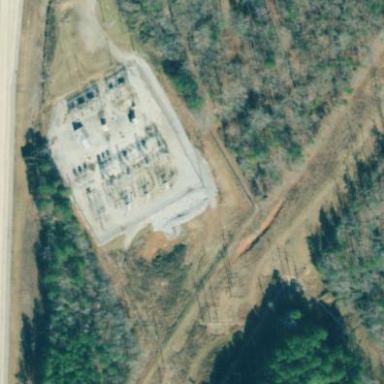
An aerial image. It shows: Distribution substation surrounded by fence.